Chest X-ray. View position: PA
Patient age: 36
Patient sex: F
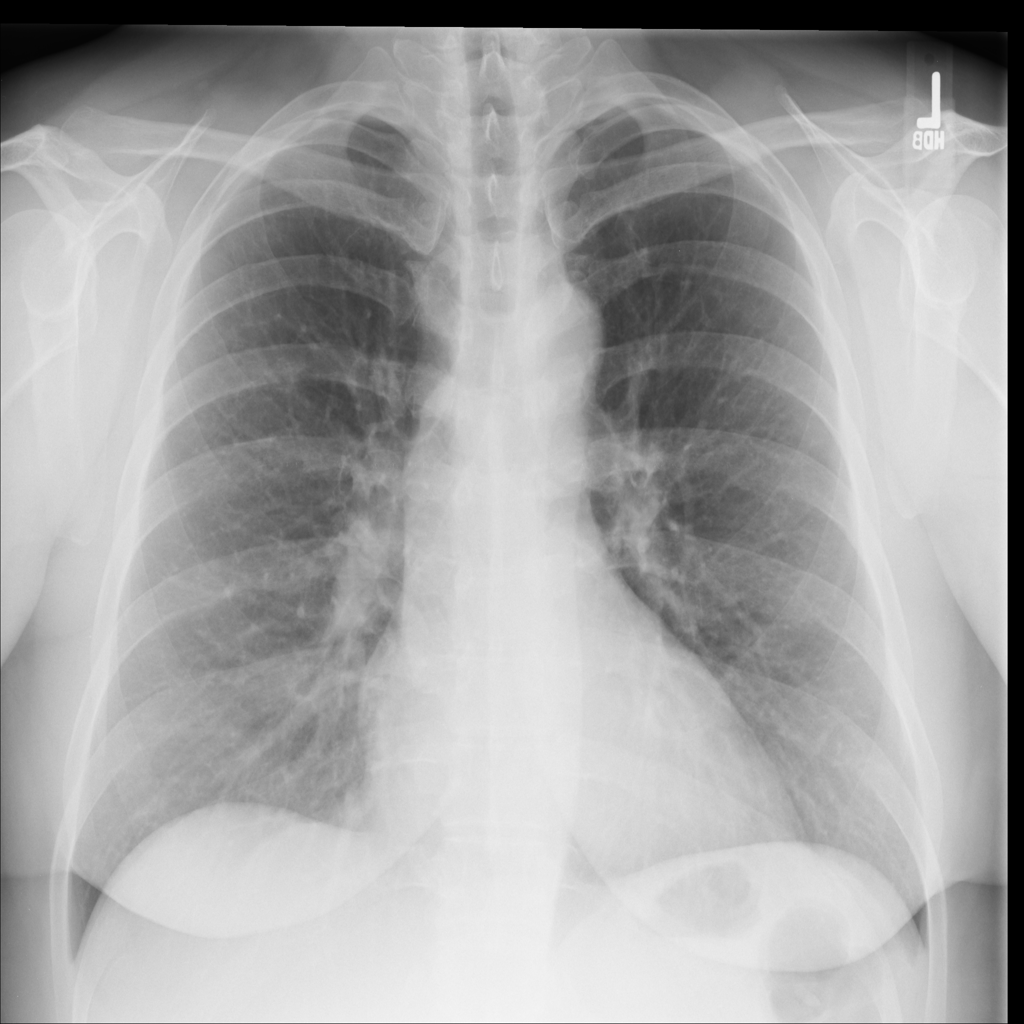
Finding: Pneumothorax